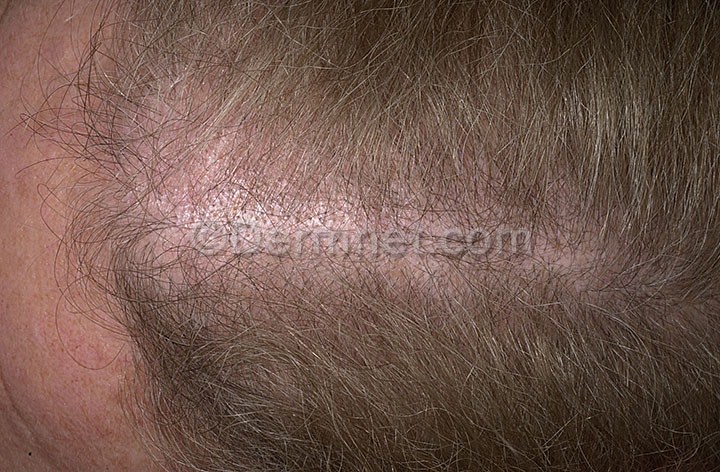
Disease: Hair Loss Photos Alopecia and other Hair Diseases